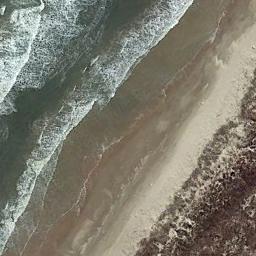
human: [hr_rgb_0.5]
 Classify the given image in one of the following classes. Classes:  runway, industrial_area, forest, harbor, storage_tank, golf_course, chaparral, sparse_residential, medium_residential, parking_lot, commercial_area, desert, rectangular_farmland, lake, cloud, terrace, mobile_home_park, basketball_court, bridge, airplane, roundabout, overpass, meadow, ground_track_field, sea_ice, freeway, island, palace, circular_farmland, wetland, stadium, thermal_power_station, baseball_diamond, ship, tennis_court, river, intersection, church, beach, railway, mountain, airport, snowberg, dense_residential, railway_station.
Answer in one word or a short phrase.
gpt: beach